Interaction volume radius: 5 \u00c5
Interaction volume height: 25 \u00c5
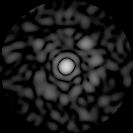
Disorder parameter: 0.7734